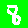
Digit: 8